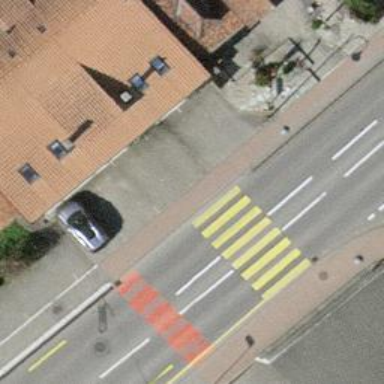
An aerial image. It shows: Uncontrolled footway crossing with markings.